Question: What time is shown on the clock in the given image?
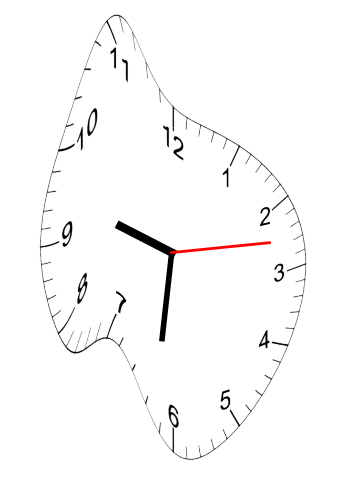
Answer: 09:31:13